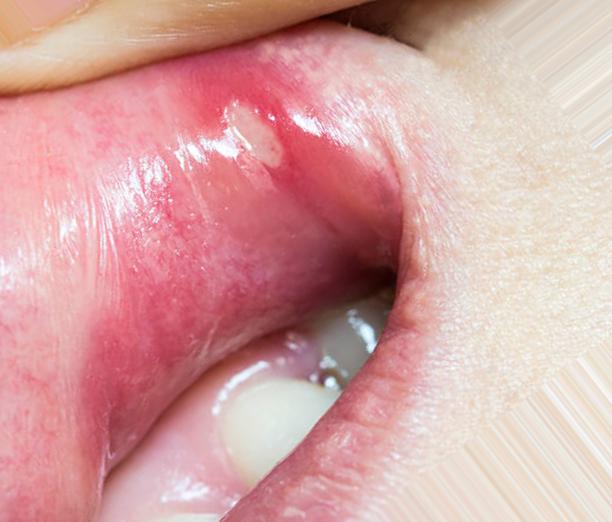
Condition: Mouth Ulcer